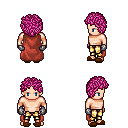
a pixel art fantasy rpg character, male body template, human, light skin, maroon cape, gold greaves, pink curly afro hairstyle, metal gloves, brown slippers, four views (front, back, left, right), 2x2 character sprite sheet, small pixel art, hard edges, no anti-aliasing